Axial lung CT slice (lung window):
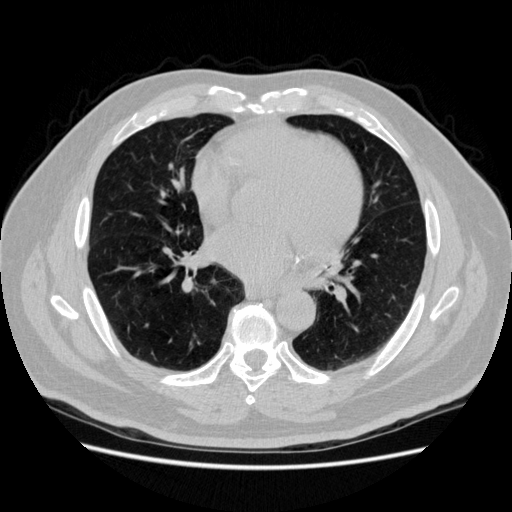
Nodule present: no